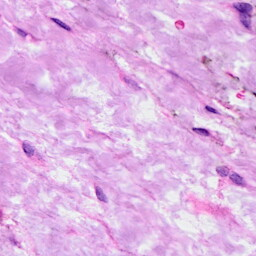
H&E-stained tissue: Breast